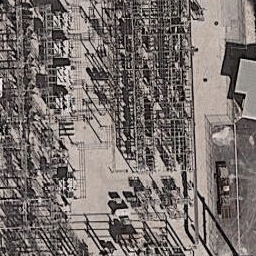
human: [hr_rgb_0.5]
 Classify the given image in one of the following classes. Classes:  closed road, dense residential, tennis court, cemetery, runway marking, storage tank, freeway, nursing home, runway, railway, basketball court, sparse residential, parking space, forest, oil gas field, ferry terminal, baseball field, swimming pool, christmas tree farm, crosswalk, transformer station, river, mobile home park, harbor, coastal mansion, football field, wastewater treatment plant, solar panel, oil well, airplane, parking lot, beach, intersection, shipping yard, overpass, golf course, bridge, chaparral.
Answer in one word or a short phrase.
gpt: transformer station